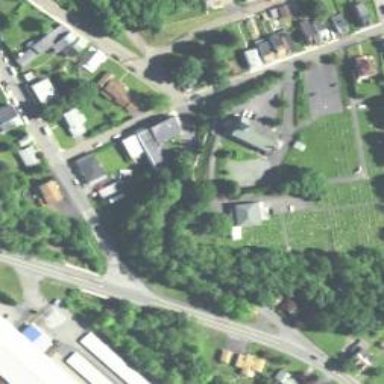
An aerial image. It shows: Cemetery.